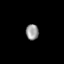
Tissue: lung
Cell type: T cells
Senescence score: 0.2239
Nuclear area (px): 193
Mean DAPI intensity: 152.005